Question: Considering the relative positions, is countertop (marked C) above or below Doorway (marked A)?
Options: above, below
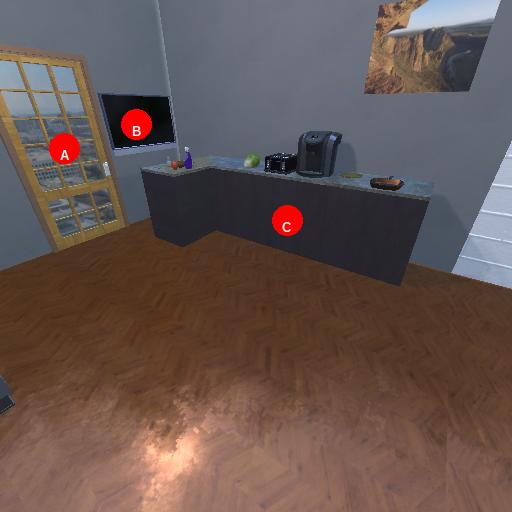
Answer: above